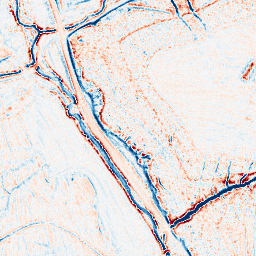
Category: edge_preserving
Decomposition family: bilateral
Decomposition parameters: d: 9
sigma_color: 150
sigma_space: 25
Upsampling method: fft_zeropad
Upsampling parameters: scale: 8
Upsampling scale: 8